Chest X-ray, PA view. Patient: 46 years old, sex F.
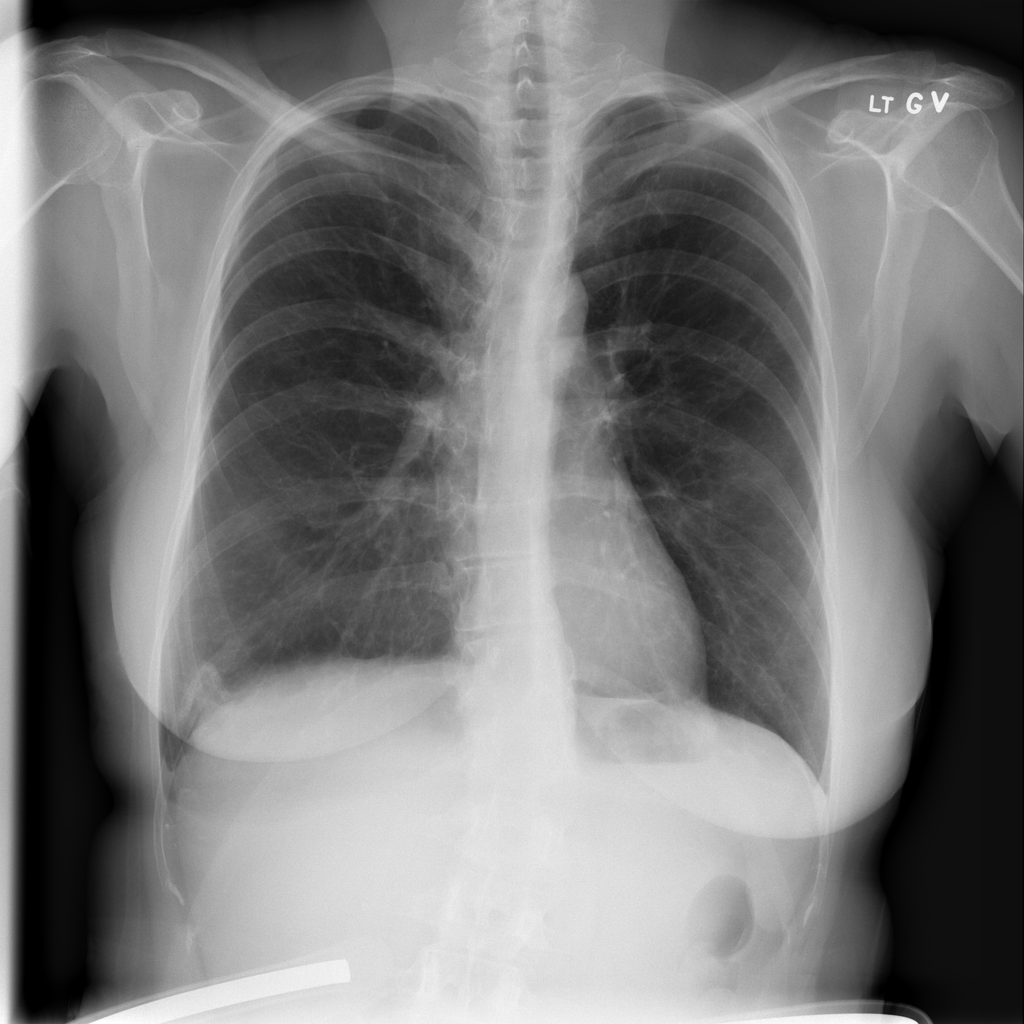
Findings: No Finding